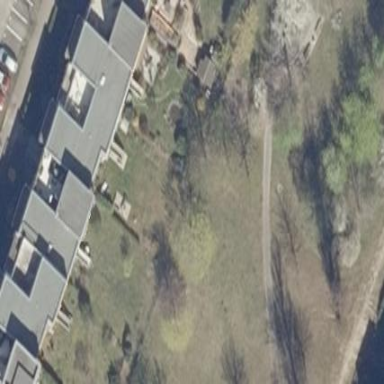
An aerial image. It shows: Garden area designated for leisure land.